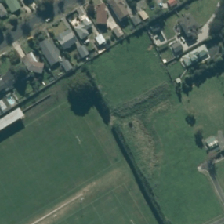
Land cover: urban_parkland